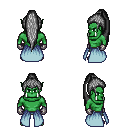
a pixel art fantasy rpg character, male body template, orc, green skin, overskirt, teal pants, gray extra-long topknot hairstyle, metal gloves, four views (front, back, left, right), 2x2 character sprite sheet, small pixel art, hard edges, no anti-aliasing